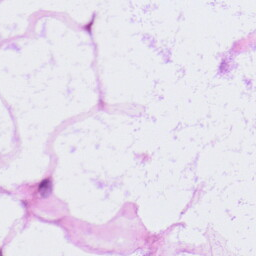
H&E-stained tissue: LymphNode